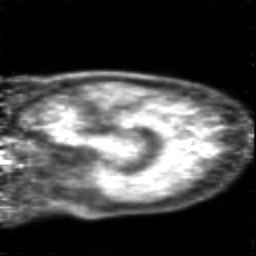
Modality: PET
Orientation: sagittal
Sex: male
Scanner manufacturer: siemens